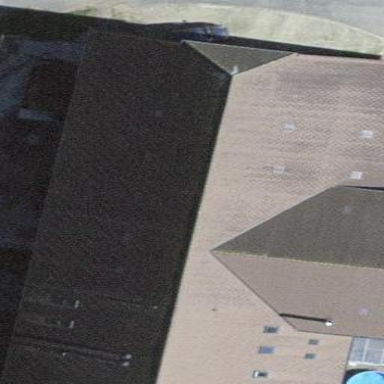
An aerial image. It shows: Farm building.